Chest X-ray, PA view. Patient: 60 years old, sex M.
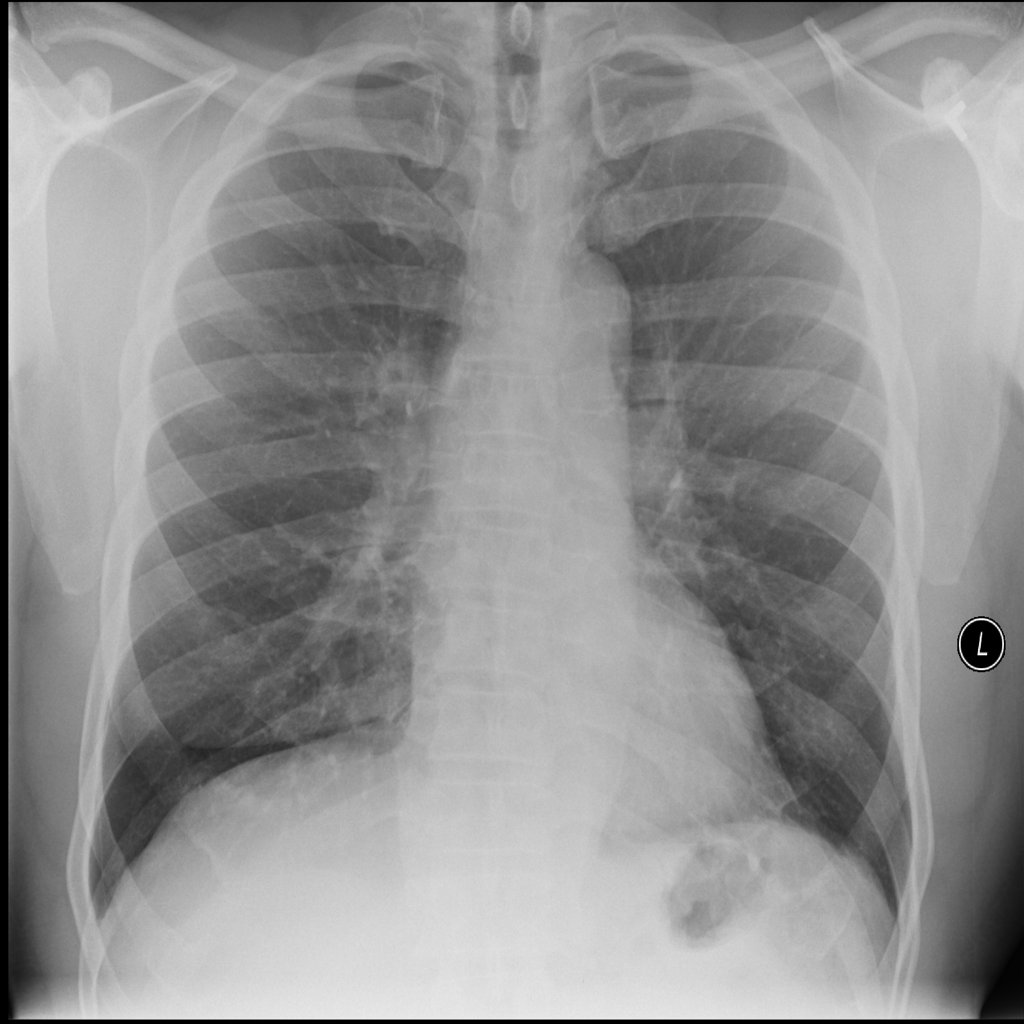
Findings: No Finding